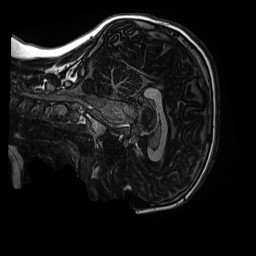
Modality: MP2RAGE
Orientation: sagittal
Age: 11
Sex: male
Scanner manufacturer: siemens
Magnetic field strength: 3 T
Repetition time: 4 s
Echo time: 0.00303 s